Question: I worked with the pre-release SDK before the official SDK was released. Before I could retrieve a list of devices and display them however I wanted. For example, <URL> still has this functionality.

With the official release, is there any other way, besides having the Chromecast Extension popup with the list, to show available devices? I've been searching the documentation for an answer with no results.
Thanks!
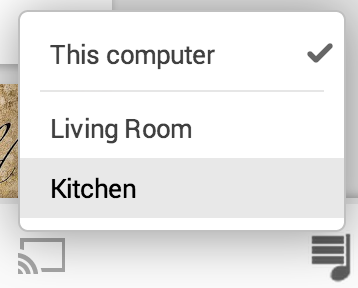
Answer: No, the functionality is now handled by the extension to make it more uniform across all apps that use this feature, and to avoid confusion as to what the cast icon is in the chrome itself on the top right and what is the cast icon inside the player. Now both provide the same functionality if you are within a cast-enabled app.